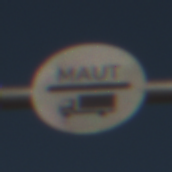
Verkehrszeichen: Mautpflicht
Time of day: MorningAfternoon
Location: Outdoor (Nature)
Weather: PartlyCloudy
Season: NotSpecified
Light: Natural